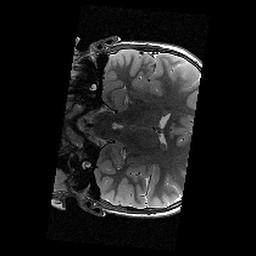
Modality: T2w
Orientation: coronal
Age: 11
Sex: female
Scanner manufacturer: siemens
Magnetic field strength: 3 T
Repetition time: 9.23 s
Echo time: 0.067 s